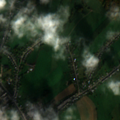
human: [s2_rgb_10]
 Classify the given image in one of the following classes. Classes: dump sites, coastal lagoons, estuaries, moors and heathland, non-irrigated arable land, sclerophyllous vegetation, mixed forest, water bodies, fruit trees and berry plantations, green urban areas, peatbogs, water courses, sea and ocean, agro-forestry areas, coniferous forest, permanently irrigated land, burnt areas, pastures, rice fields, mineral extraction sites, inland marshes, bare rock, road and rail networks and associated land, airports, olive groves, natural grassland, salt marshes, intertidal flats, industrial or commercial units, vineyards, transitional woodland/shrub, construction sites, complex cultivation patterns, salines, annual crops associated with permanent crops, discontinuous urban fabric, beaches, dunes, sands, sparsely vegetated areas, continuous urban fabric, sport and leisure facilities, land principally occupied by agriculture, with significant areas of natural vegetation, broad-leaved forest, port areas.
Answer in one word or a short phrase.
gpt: discontinuous urban fabric, non-irrigated arable land, complex cultivation patterns, land principally occupied by agriculture, with significant areas of natural vegetation, broad-leaved forest